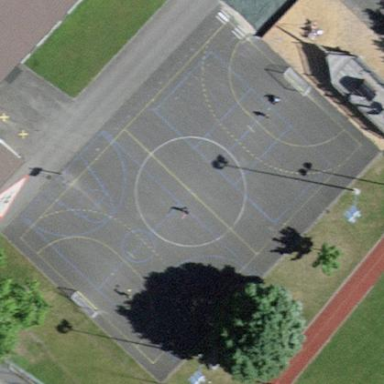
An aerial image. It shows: Multi-sport pitch with asphalt surface.